Interaction volume radius: 5 \u00c5
Interaction volume height: 20 \u00c5
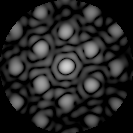
Disorder parameter: 0.2894